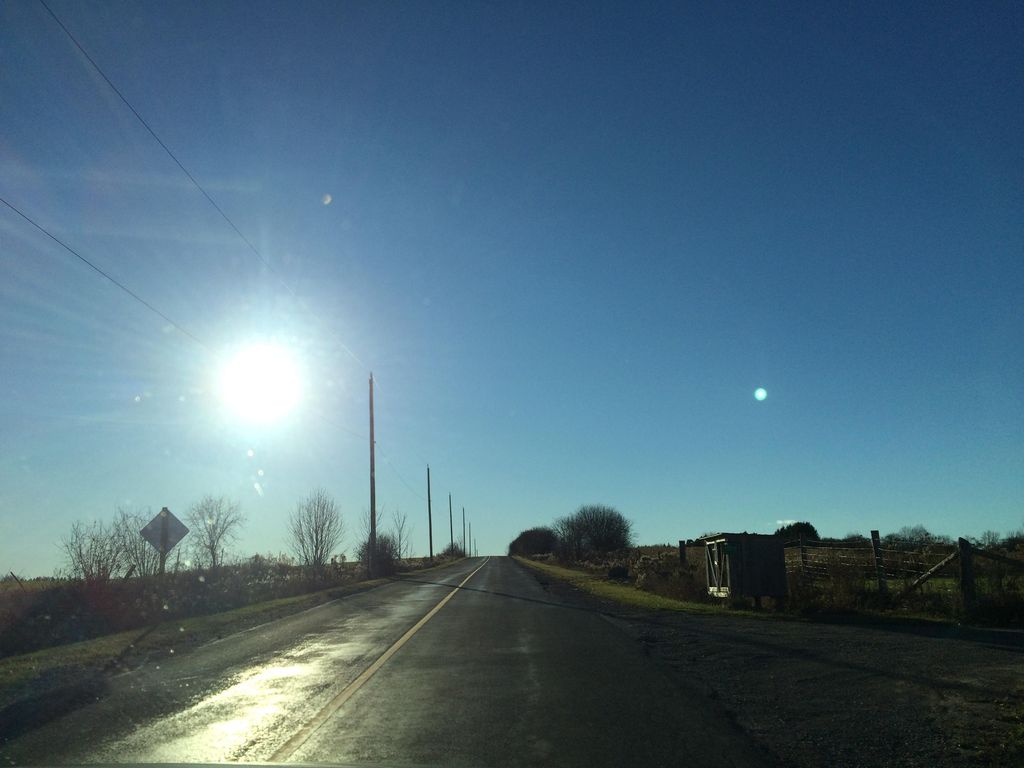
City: kitchener-waterloo